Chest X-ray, PA view. Patient: 57 years old, sex F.
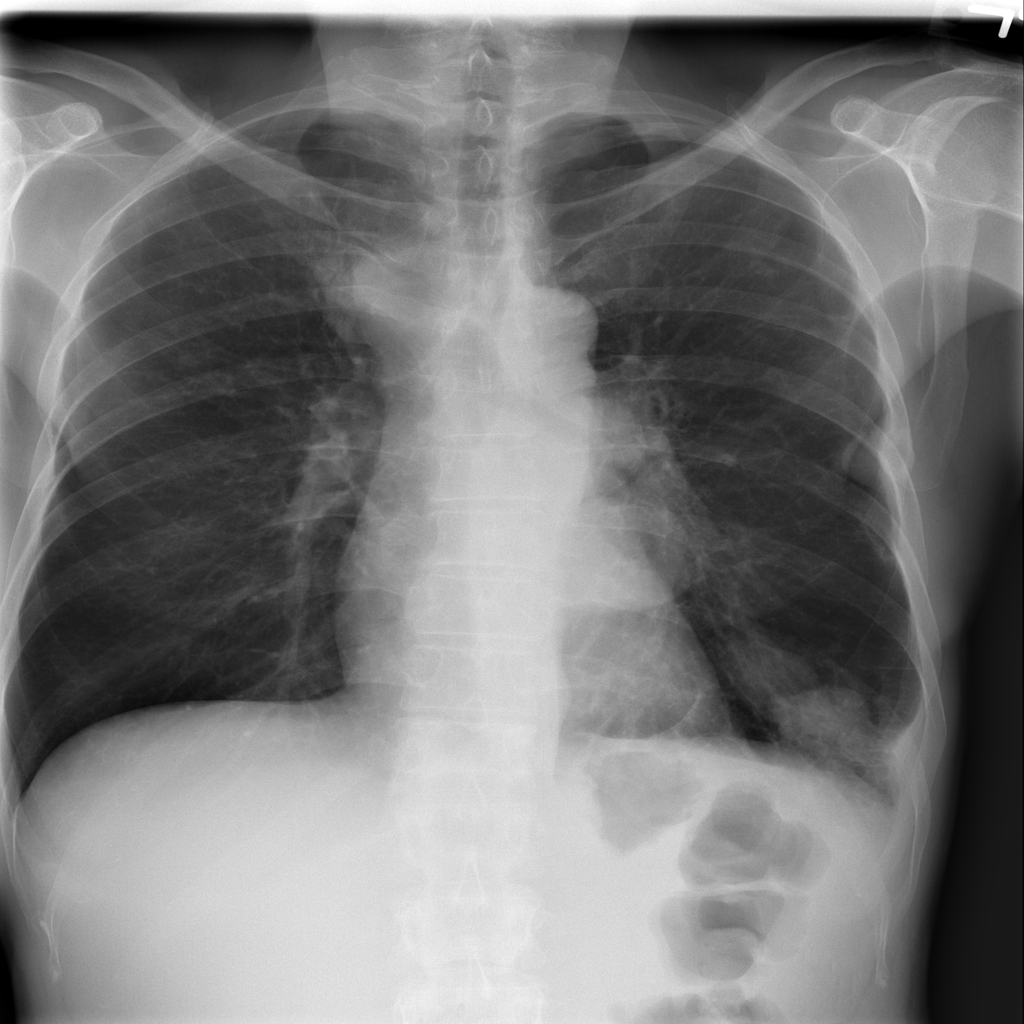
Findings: No Finding